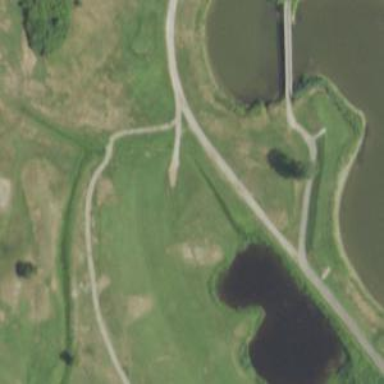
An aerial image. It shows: Path used for both walking and golf.